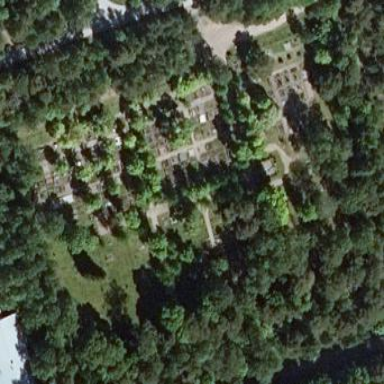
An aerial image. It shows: Cemetery with fence surrounding it.